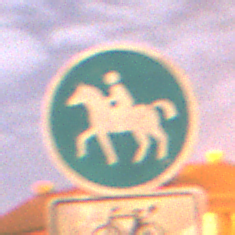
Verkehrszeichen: Reitweg
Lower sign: EinspurigeFahrzeugeFrei6
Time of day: Night
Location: Outdoor (Suburban)
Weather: PartlyCloudy
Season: NotSpecified
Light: Artificial